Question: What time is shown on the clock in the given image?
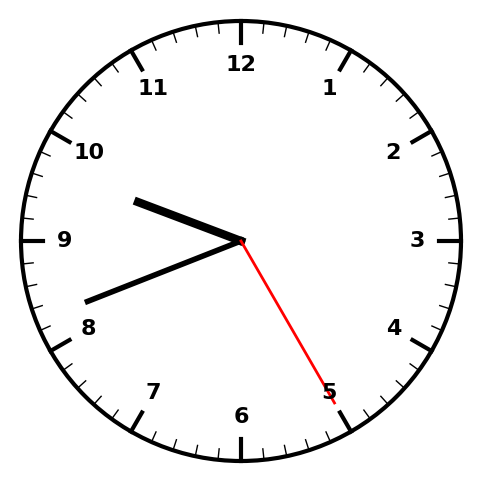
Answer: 09:41:25